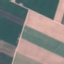
Land use / land cover class: AnnualCrop